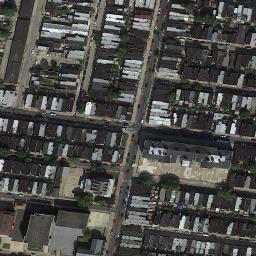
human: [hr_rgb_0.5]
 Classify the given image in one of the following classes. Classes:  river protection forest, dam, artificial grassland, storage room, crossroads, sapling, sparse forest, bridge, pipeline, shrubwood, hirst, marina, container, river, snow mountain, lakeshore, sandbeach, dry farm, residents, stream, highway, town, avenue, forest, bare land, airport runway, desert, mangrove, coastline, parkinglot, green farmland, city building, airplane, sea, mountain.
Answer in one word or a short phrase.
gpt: town